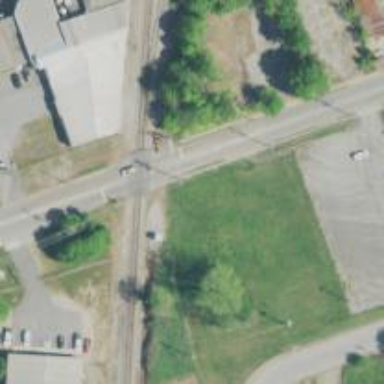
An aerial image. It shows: Railway crossing.